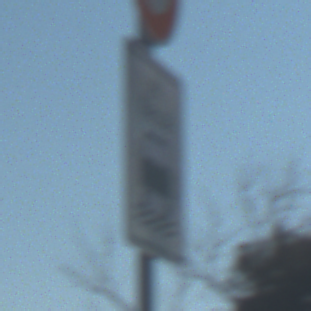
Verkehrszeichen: BeiNaesse
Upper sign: Geschwindigkeit90
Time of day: Midday
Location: Outdoor (Nature)
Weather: Clear
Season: NotSpecified
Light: Natural